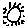
Label: sun